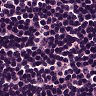
Metastatic tissue present: no